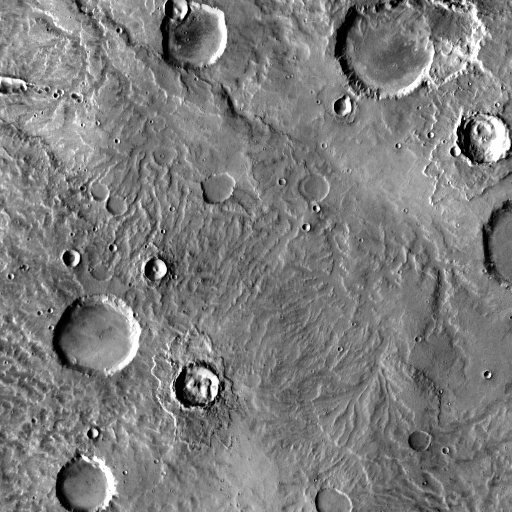
Crater classes present: Background, Other, Layered, Buried, Secondary